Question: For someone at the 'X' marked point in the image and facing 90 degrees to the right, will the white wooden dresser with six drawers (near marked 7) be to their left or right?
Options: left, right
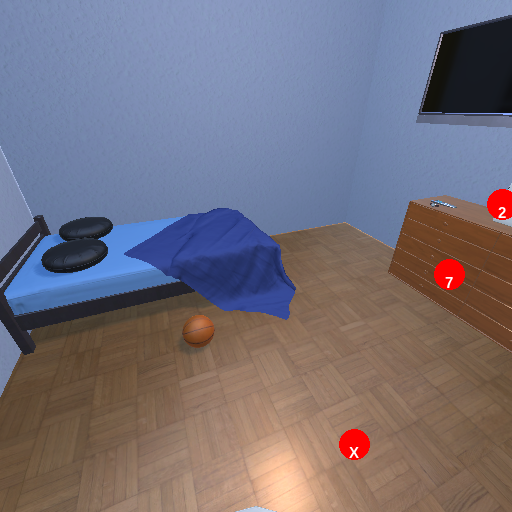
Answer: left